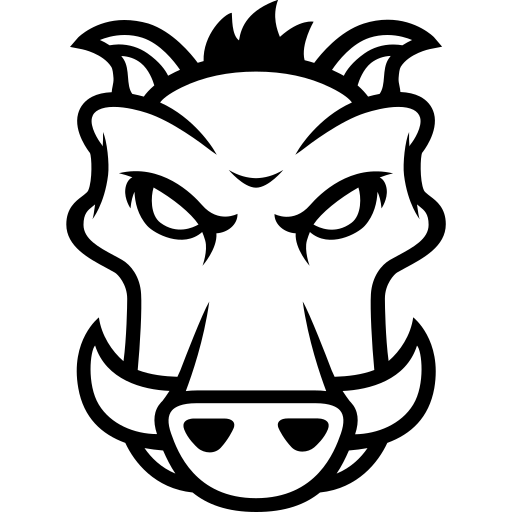
Tags: icon, FontAwesome, fa-icon, brand, grunt